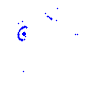
Particle: proton